Current action and preconditions to check: trajectory_clear

Your task: For each precondition in the list above, predict whether it will hold at this action.

Consider the current scene as observed from the mobile robot's camera, and analyze the predicted future states of all dynamic agents (e.g., people, animals, vehicles, or any moving entities) within the NEXT SECOND.

IMPORTANT: Only answer "very likely" if you are absolutely certain—based on strong, clear evidence—that a dynamic agent will violate the precondition in the predicted future state. Do NOT answer "very likely" for unlikely, ambiguous, or low-probability risks.

Ask yourself for each precondition: Is there a high probability, with clear and convincing evidence, that the predicted future states of any dynamic agent will interfere with the predicted future state of the currently executing action within the NEXT SECOND, causing that precondition to fail?

Assess the risk level based on these predictions. Use "likely" or "very likely" if motions create a clear risk of interference.

Use "neutral" or "improbable" if agents are nearby but their predicted paths are clearly diverging or non-conflicting.

Failure Risk Categories: "very improbable", "improbable", "neutral", "likely", "very likely"

Answer Format: Output ONLY the probability_of_failure value from these categories: "very improbable", "improbable", "neutral", "likely", "very likely"

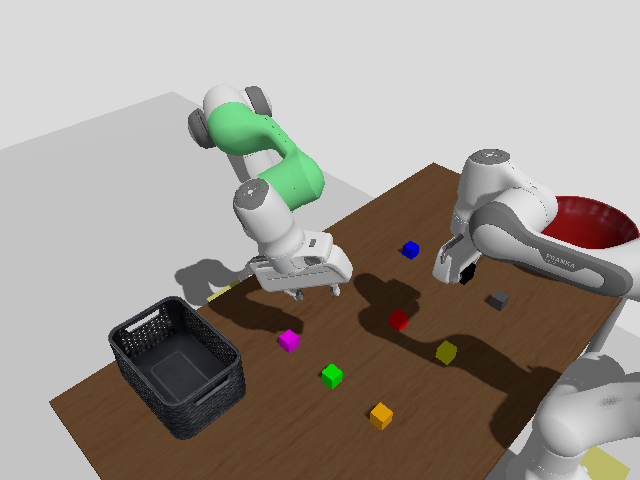

Answer: very improbable